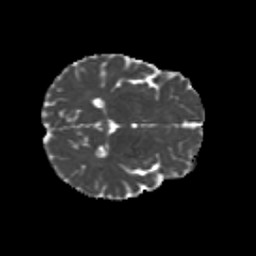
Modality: MD
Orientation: axial
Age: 29
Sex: female
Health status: healthy
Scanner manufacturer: siemens
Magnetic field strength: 3 T
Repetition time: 8.6 s
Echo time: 0.095 s